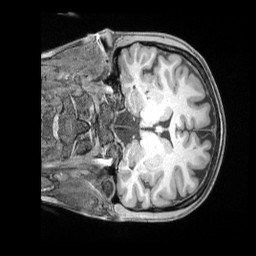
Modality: T1w
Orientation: coronal
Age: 32
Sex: female
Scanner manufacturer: siemens
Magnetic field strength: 3 T
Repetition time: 2 s
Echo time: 0.00211 s